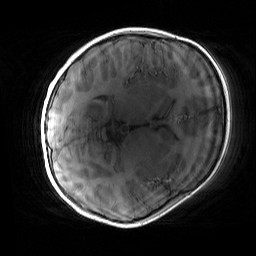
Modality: T1w
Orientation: axial
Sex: female
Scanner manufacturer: siemens
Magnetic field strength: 3 T
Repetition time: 1.9 s
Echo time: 0.00243 s